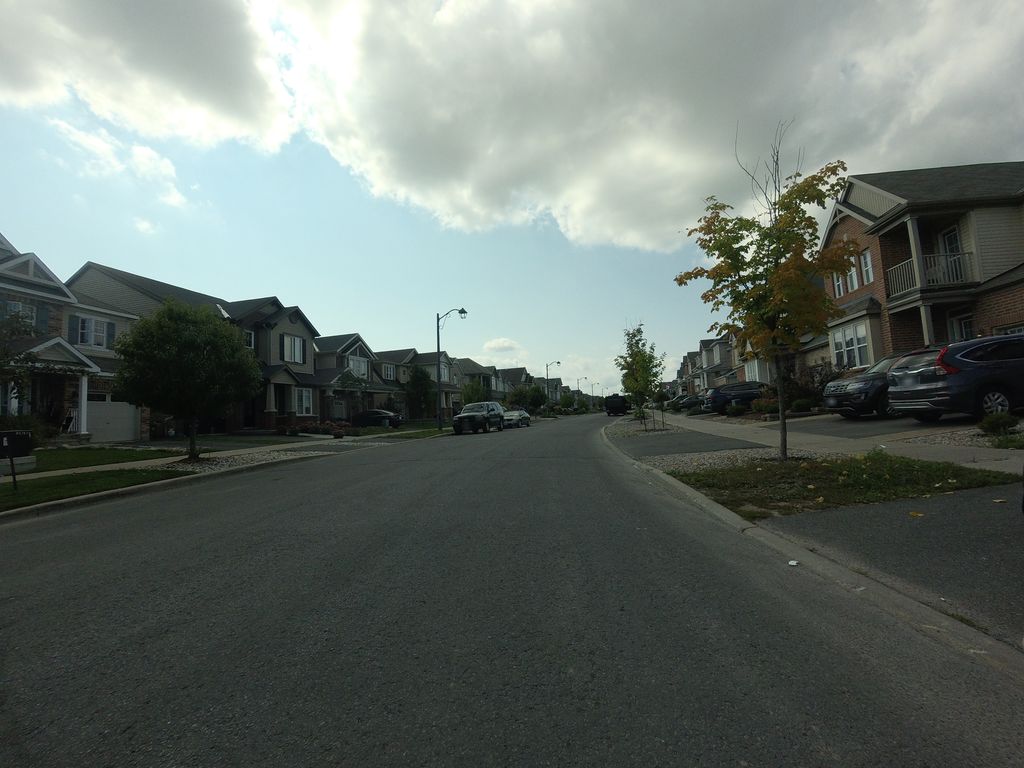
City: ottawa-gatineau